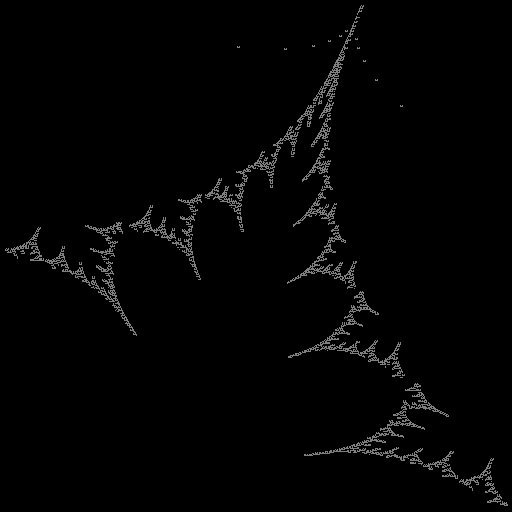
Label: zigzag